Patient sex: M
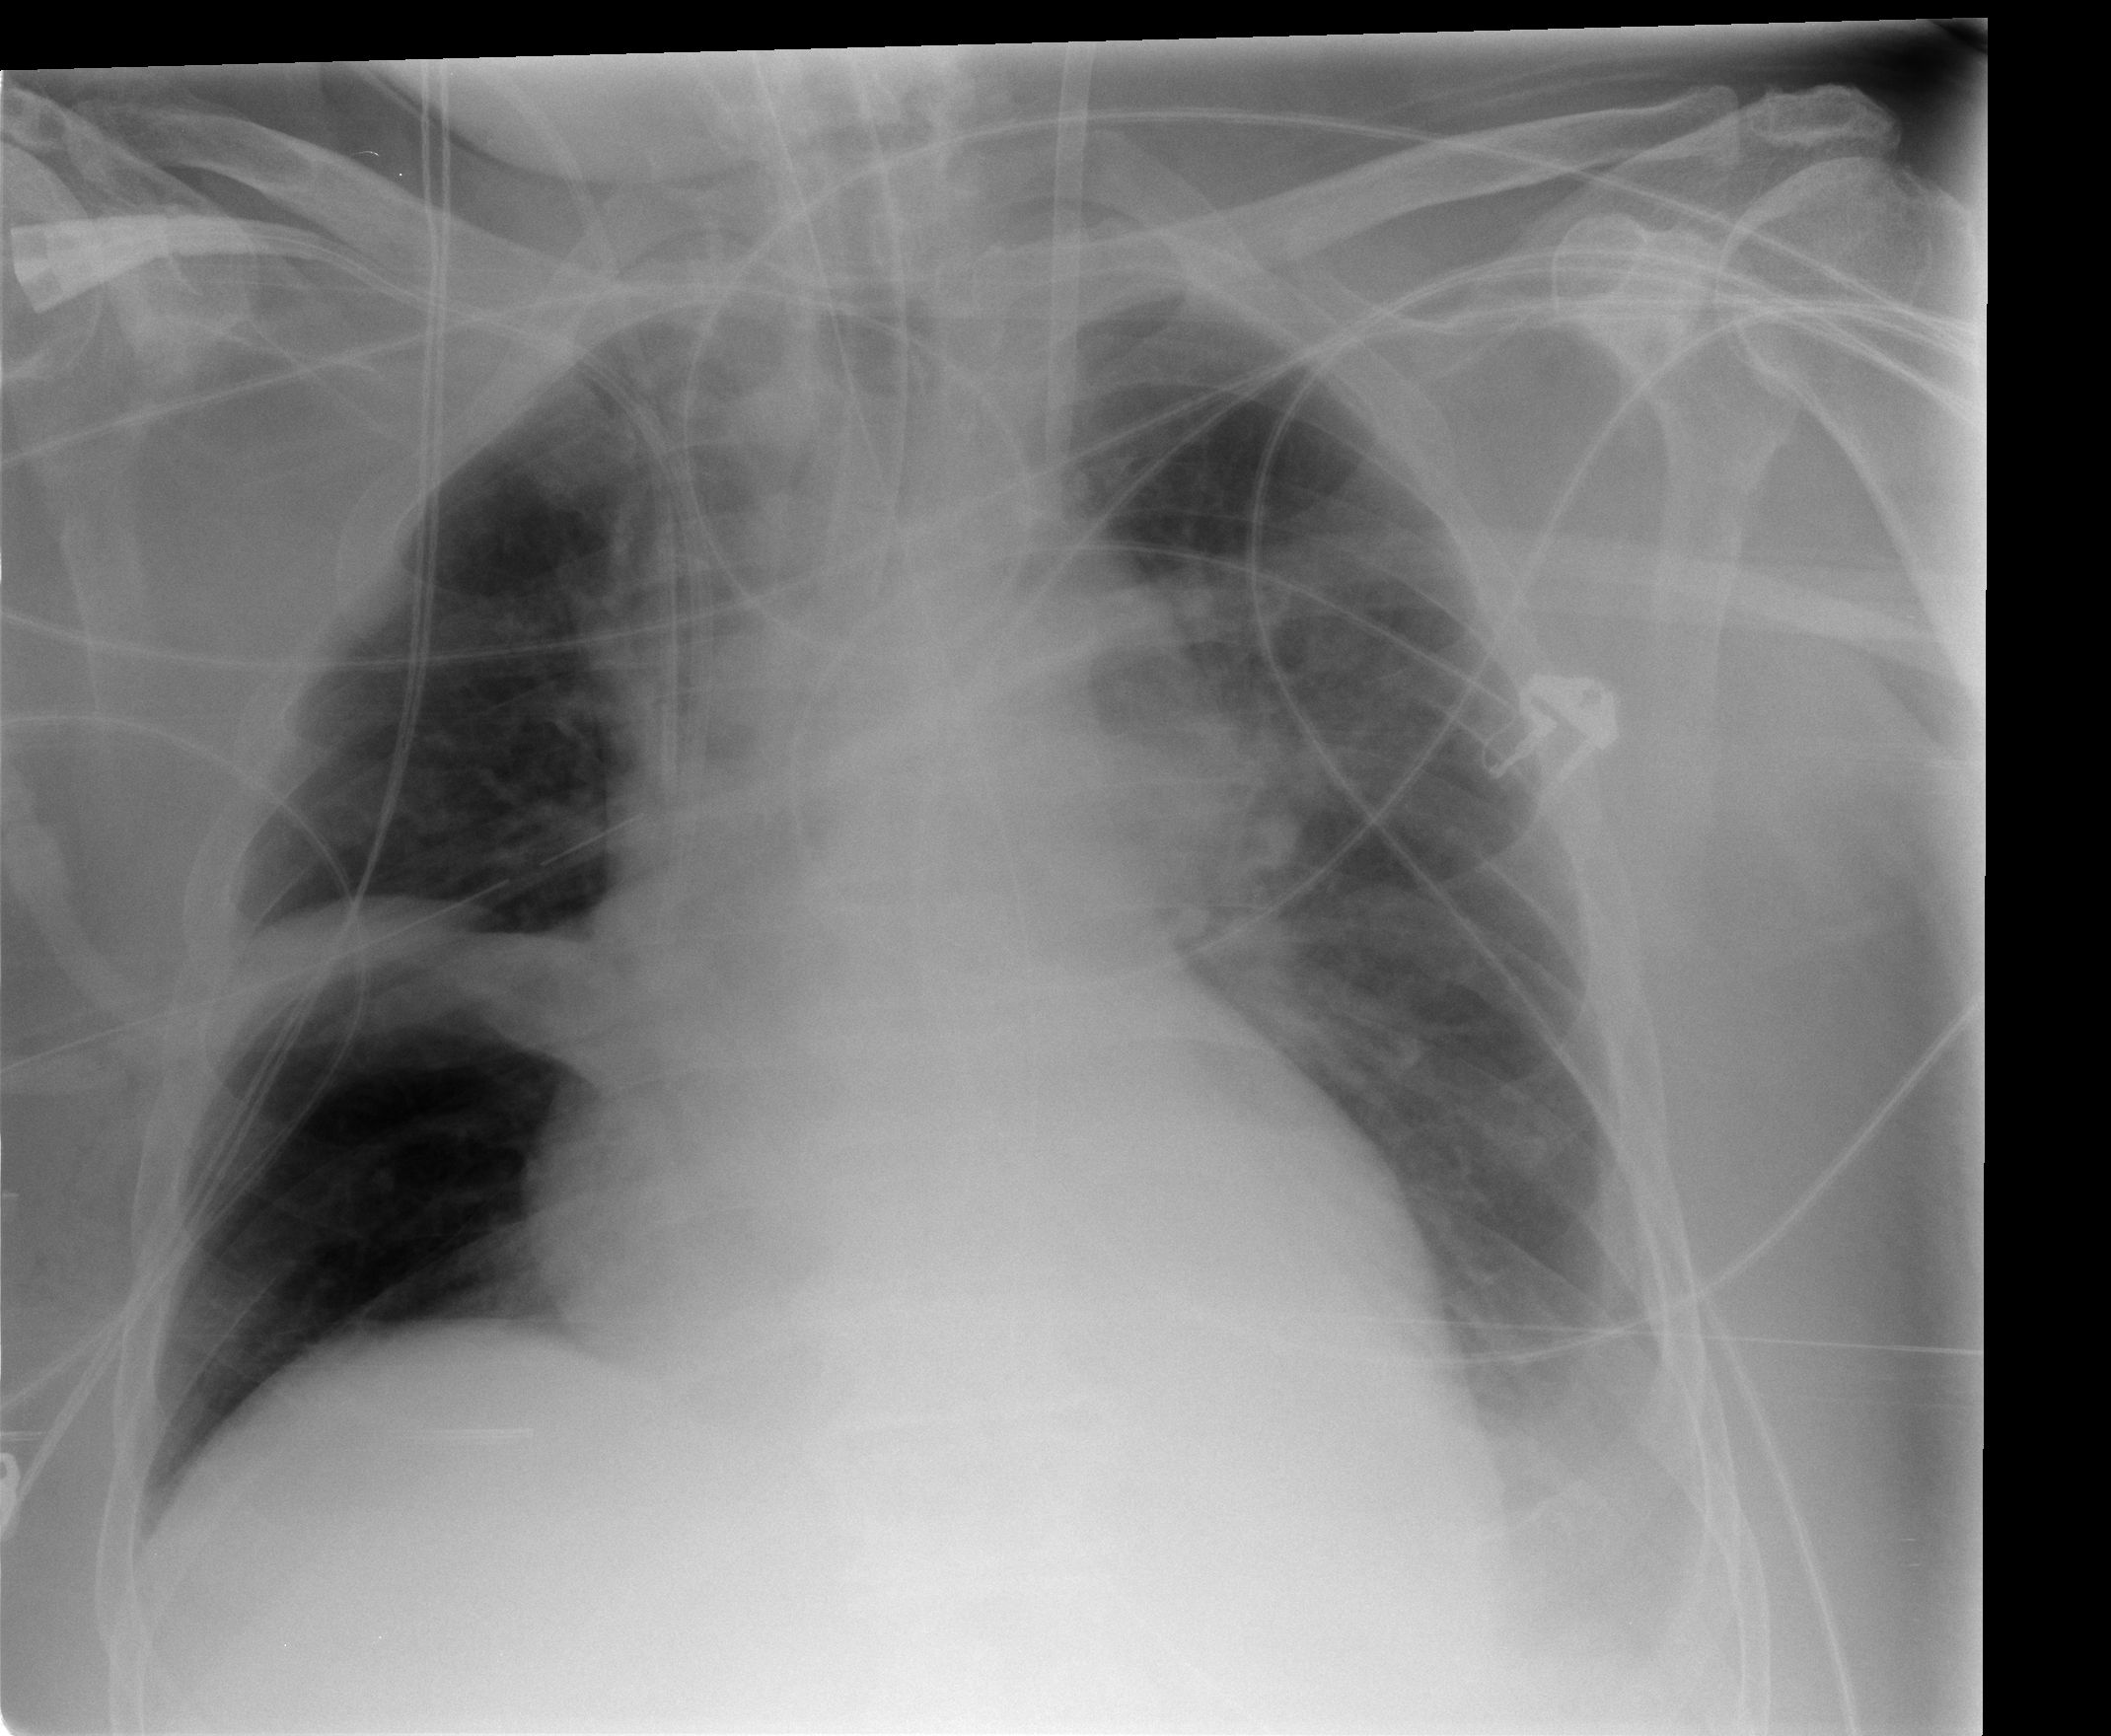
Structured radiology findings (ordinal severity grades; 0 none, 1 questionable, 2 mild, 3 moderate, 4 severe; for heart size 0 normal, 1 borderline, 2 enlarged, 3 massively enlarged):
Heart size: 2
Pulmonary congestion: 2
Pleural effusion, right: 2
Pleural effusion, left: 3
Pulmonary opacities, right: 0
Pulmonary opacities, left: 1
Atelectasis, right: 3
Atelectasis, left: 0